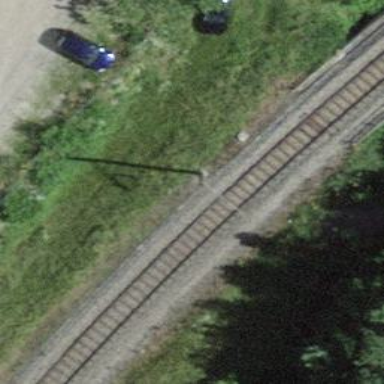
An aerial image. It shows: Railway with electrified contact lines.